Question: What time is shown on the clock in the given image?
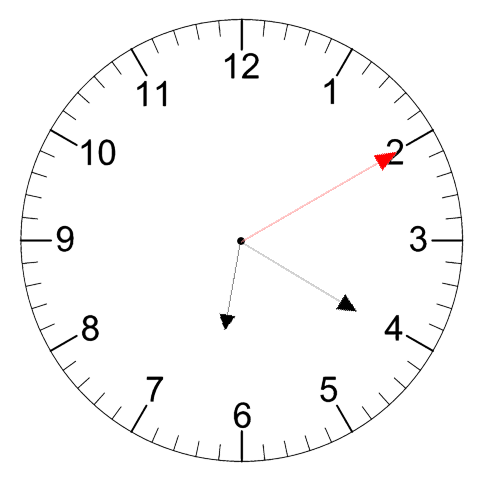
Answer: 06:20:10